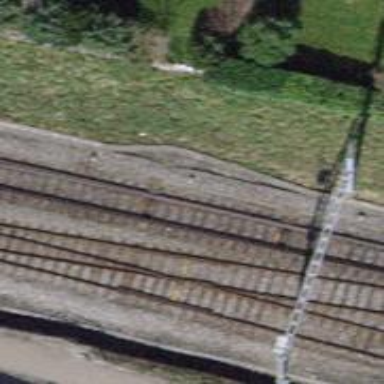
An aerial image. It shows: Single railway track with electrification through contact line.